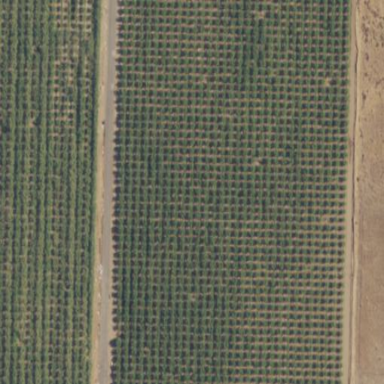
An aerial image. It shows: Vineyard growing grapes.